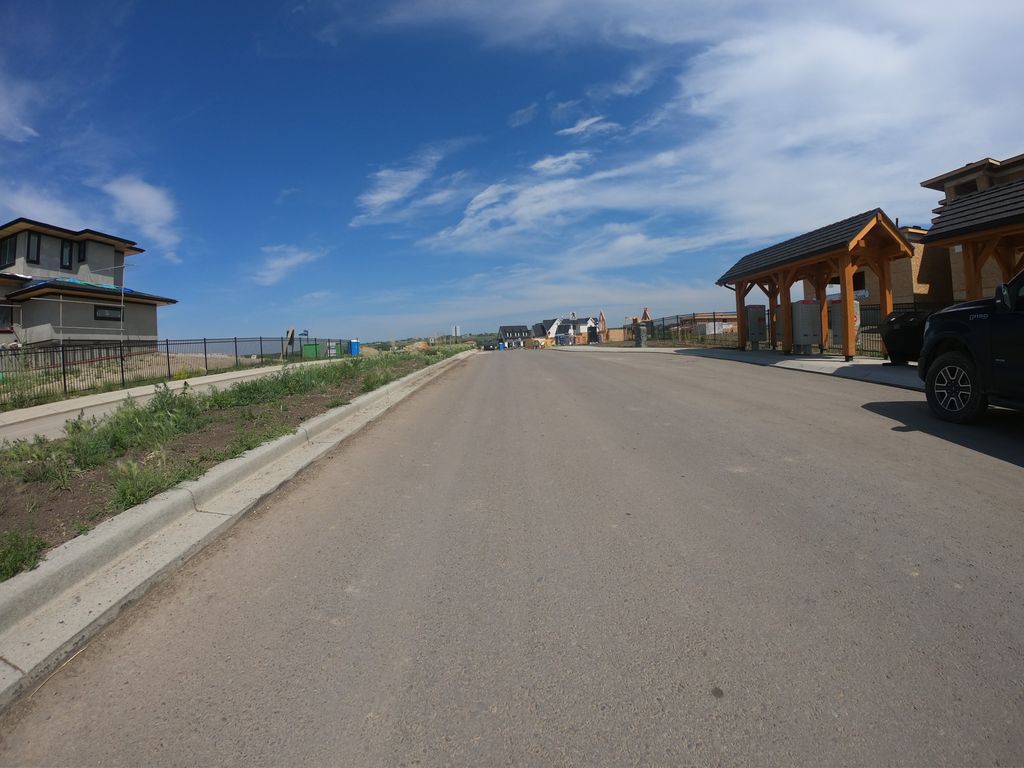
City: calgary